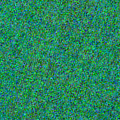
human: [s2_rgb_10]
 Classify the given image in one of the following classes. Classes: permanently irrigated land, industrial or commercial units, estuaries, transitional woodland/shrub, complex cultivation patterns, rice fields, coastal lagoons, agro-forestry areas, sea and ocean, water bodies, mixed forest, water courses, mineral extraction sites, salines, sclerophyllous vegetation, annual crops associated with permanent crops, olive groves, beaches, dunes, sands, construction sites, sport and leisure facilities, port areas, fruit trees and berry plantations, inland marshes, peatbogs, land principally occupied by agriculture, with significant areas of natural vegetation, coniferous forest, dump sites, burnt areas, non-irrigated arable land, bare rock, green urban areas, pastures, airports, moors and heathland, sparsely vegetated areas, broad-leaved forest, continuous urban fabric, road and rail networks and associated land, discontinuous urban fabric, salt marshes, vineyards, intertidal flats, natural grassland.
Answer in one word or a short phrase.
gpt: sea and ocean